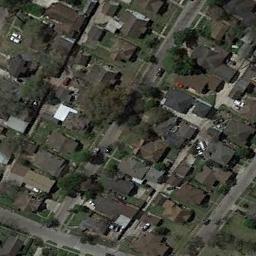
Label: dense_residential